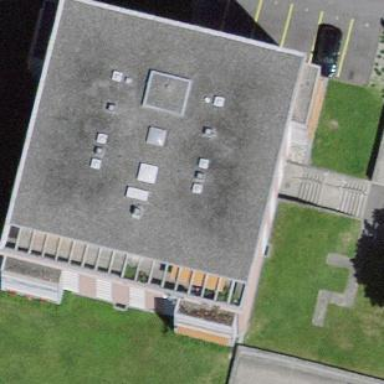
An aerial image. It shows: Flat-roofed apartment building with concrete roof.